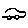
Label: car